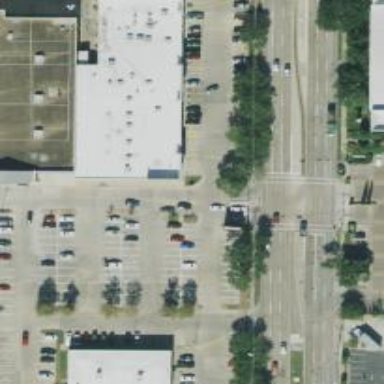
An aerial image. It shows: Parking space is available.